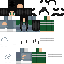
A female human skin with medium skin, wearing brown long hair dressed in a green hoodie and gray jeans, featuring a closed mouth.